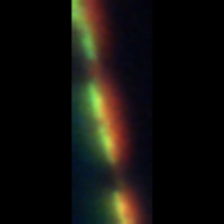
Taxon: Psuedo-nitzschia
Group: Diatoms